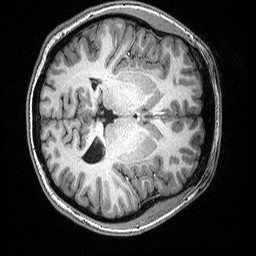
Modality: T1w
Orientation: axial